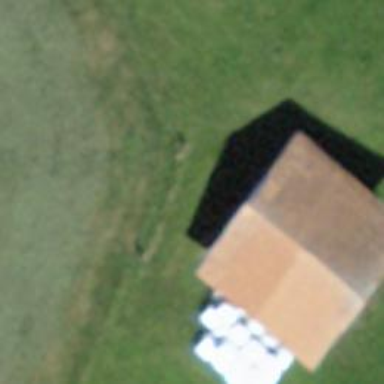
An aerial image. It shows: Barn.